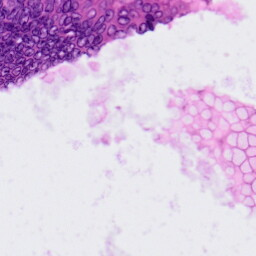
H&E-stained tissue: Colon